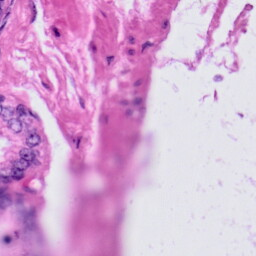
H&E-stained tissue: Prostate